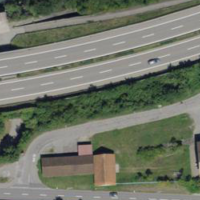
EUNIS habitat code: 57
Species observed at this site:
Linaria vulgaris